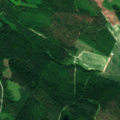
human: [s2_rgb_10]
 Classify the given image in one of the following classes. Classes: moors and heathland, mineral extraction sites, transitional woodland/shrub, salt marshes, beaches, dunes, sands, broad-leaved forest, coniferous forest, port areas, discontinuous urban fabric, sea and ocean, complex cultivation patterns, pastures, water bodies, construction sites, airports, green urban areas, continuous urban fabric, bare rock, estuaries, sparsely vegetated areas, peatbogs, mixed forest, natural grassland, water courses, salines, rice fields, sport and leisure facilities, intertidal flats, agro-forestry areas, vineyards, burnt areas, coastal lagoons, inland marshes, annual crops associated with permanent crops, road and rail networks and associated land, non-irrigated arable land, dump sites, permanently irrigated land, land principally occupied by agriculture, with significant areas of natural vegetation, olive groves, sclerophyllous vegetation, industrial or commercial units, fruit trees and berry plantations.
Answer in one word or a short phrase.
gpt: non-irrigated arable land, mixed forest, transitional woodland/shrub